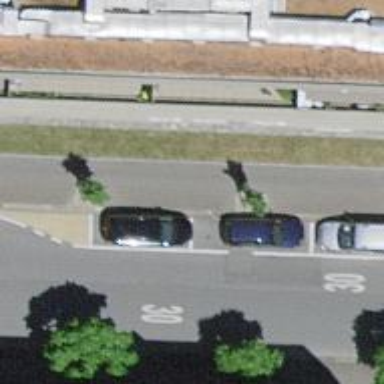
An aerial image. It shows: Street lined with broadleaved trees.